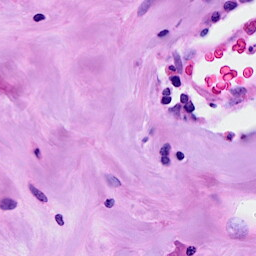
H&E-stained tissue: Breast